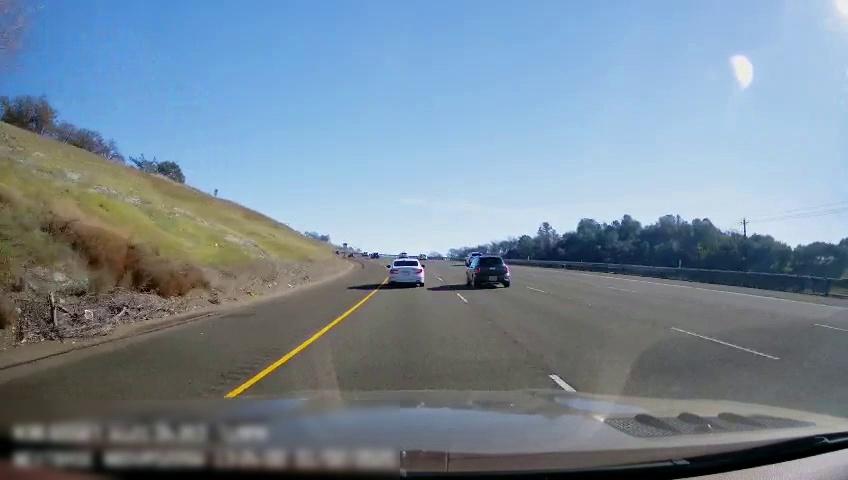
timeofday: Day
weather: Sunny
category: Drivable Space
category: Vehicles | Car
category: Vehicles | Car
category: Vehicles | SUV
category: Vehicles | Car
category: Vehicles | SUV
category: Lanes | Current Lane
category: Lanes | Current Lane
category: Lanes | Alternate Lane
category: Lanes | Alternate Lane
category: Lanes | Alternate Lane